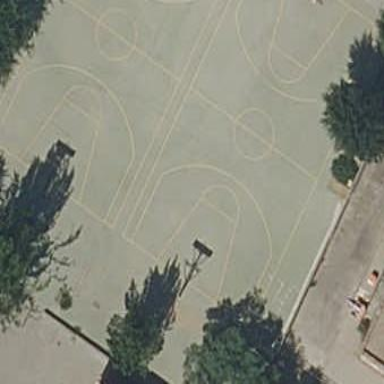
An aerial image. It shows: Basketball court in the leisure land pitch.